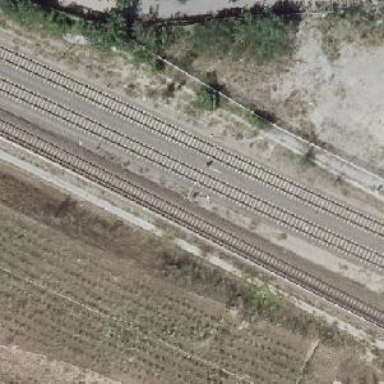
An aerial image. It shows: Railway signal.